Interaction volume radius: 5 \u00c5
Interaction volume height: 25 \u00c5
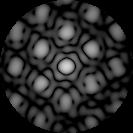
Disorder parameter: 0.2524